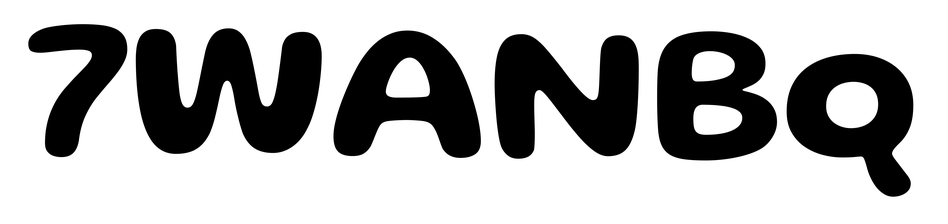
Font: Gluten_SemiBold